Aerial crown-view tile of a tropical tree (Barro Colorado Island, Panama), acquired 20250818:
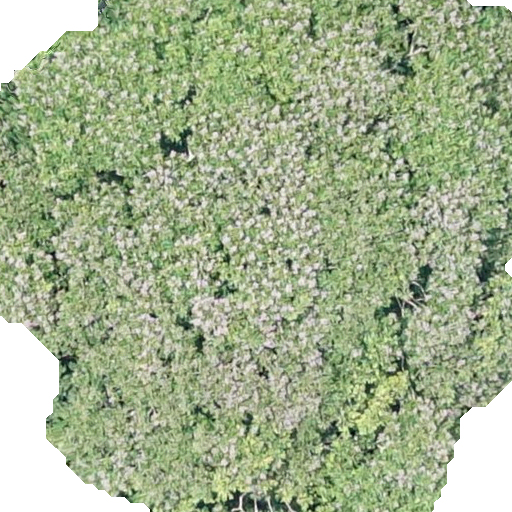
Species: Dipteryx oleifera
GBIF accepted scientific name: Dipteryx oleifera
Crown area: 455.963 m²